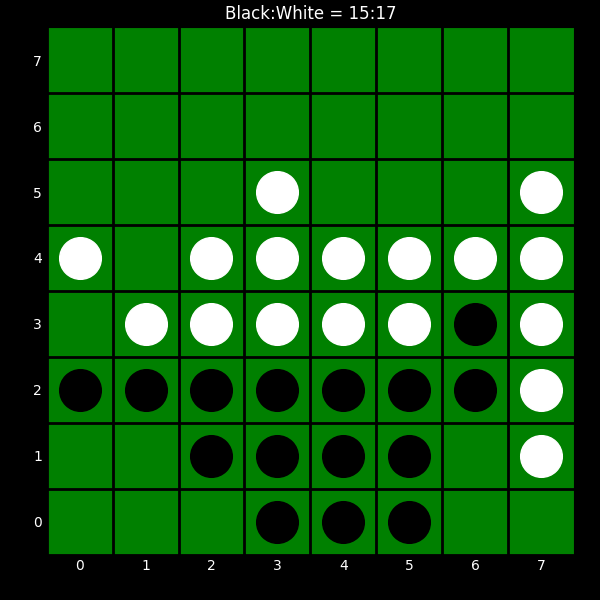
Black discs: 15
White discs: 17